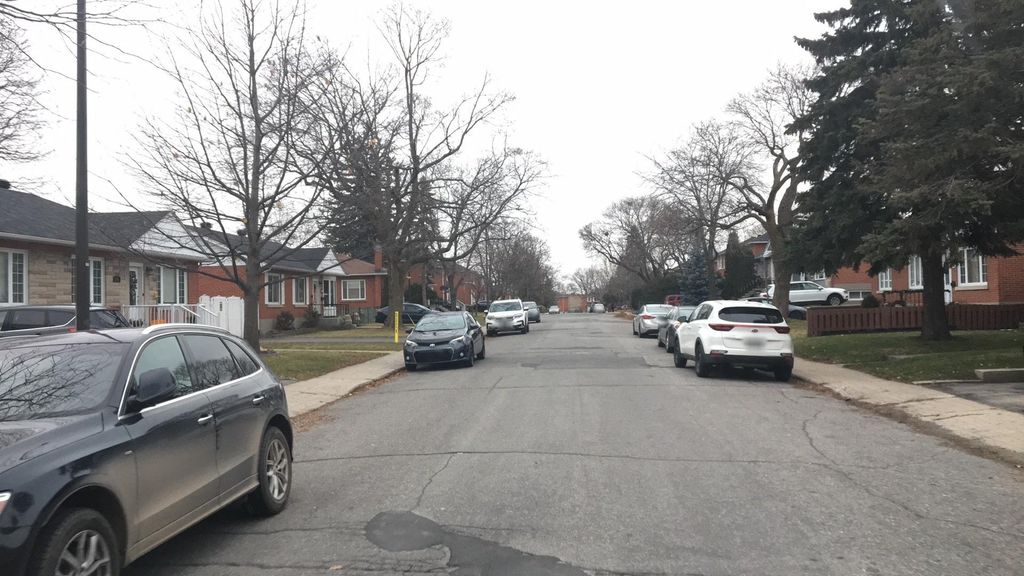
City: montreal